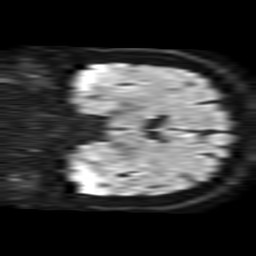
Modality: TRACE
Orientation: coronal
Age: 55
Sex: female
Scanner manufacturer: philips
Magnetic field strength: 1.5 T
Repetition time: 3.398 s
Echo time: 0.06922 s